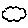
Label: cloud